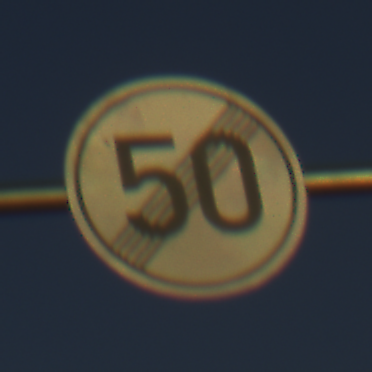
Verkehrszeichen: EndeGeschwindigkeit50
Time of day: SunriseSunset
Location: Outdoor (Nature)
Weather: Clear
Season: NotSpecified
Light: Natural